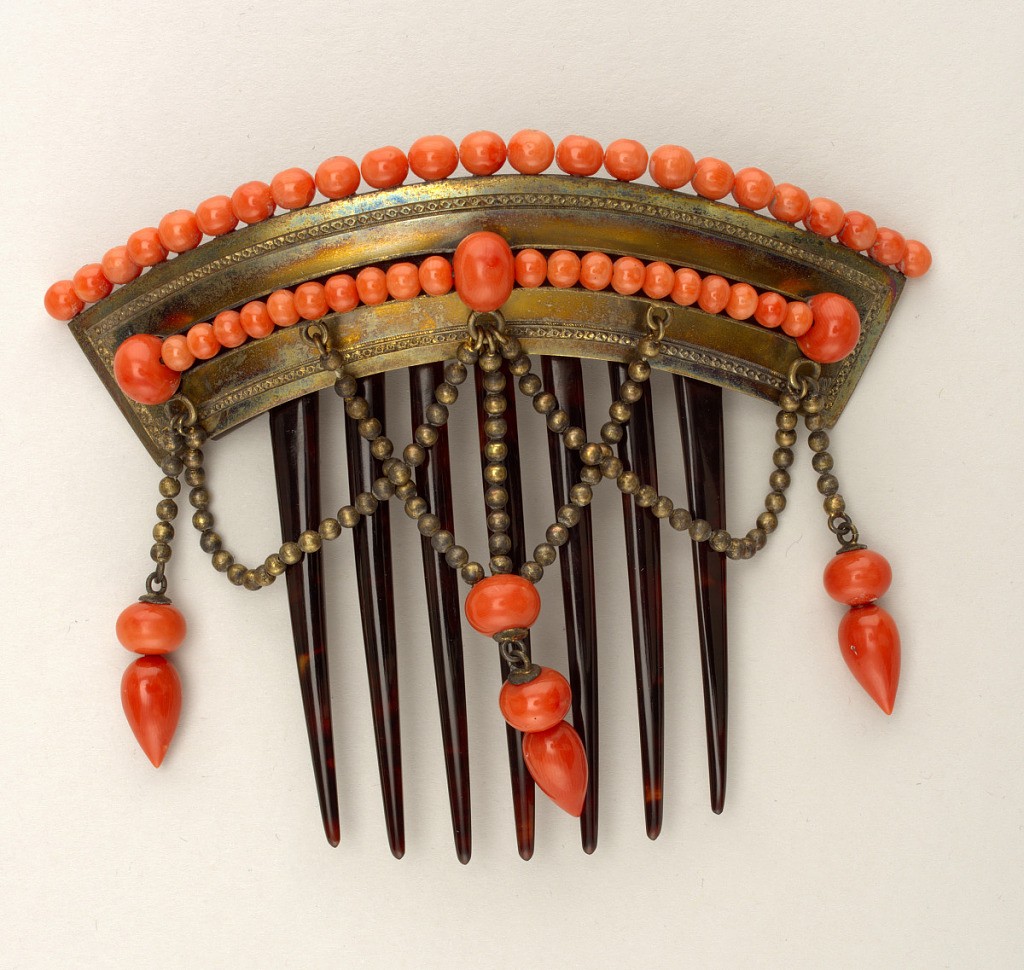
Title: Haircomb
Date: mid-19th century
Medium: tortoiseshell, metal, coral
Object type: haircomb
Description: Tortoise shell comb with seven teeth and a hinged plate ornamented with two rows of coral beads and three coral pendants on chains of gold beads attached to the plate.